Question: I have a entity called "Category" and a entity called "item". Category may have one or more sub categories or have one or more items.
Here is what I designed.

But I have a special requirement. If the category has items, it won't have sub-categories. I don't know how to do this in my model design.
Any suggestions, thanks
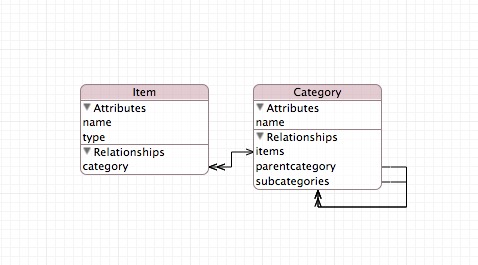
Answer: To my knowledge, there is no way to model this in the data model. You have to simply check for items before you create the subcategory.
Also, when deleting items, check if they leave any empty categories with (also empty) subcategories.